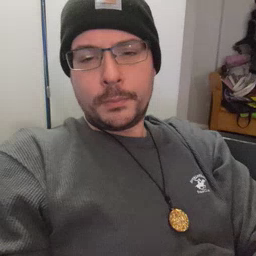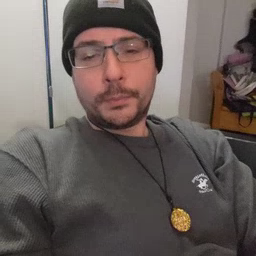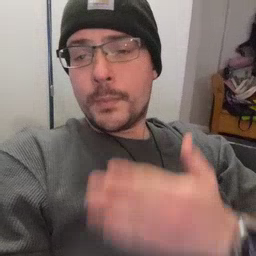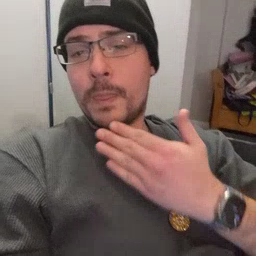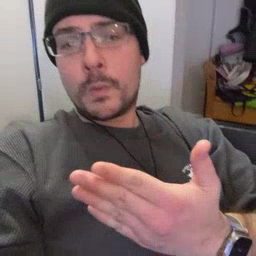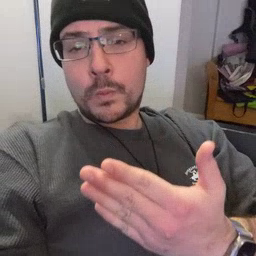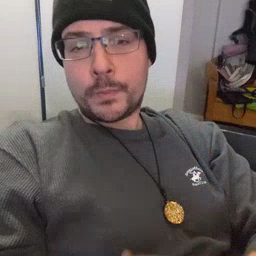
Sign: thankyou